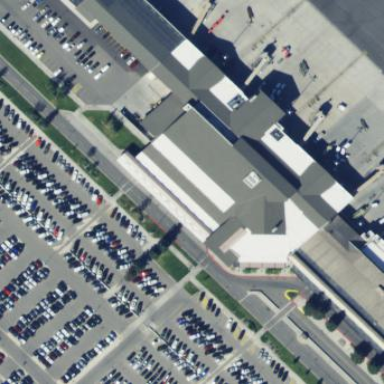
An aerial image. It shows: Airport terminal building.